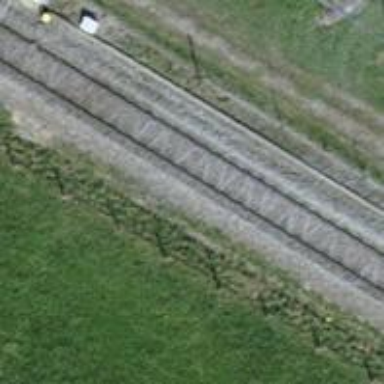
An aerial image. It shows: Single railway track with electrified contact line.